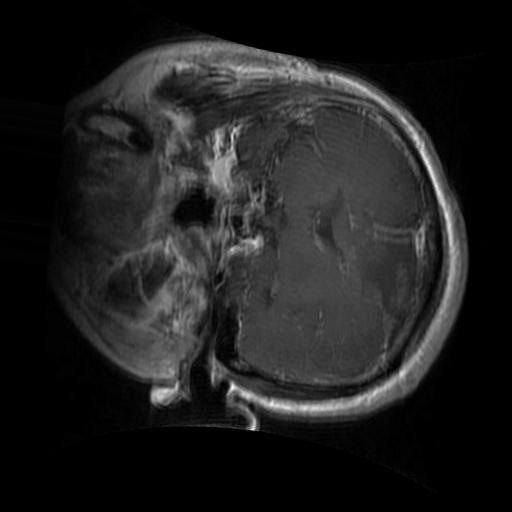
Label: brain_glioma